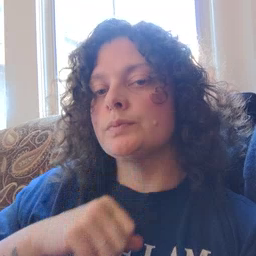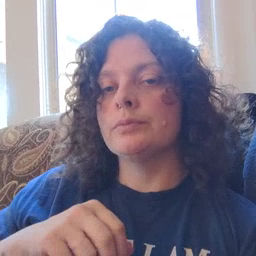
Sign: ride